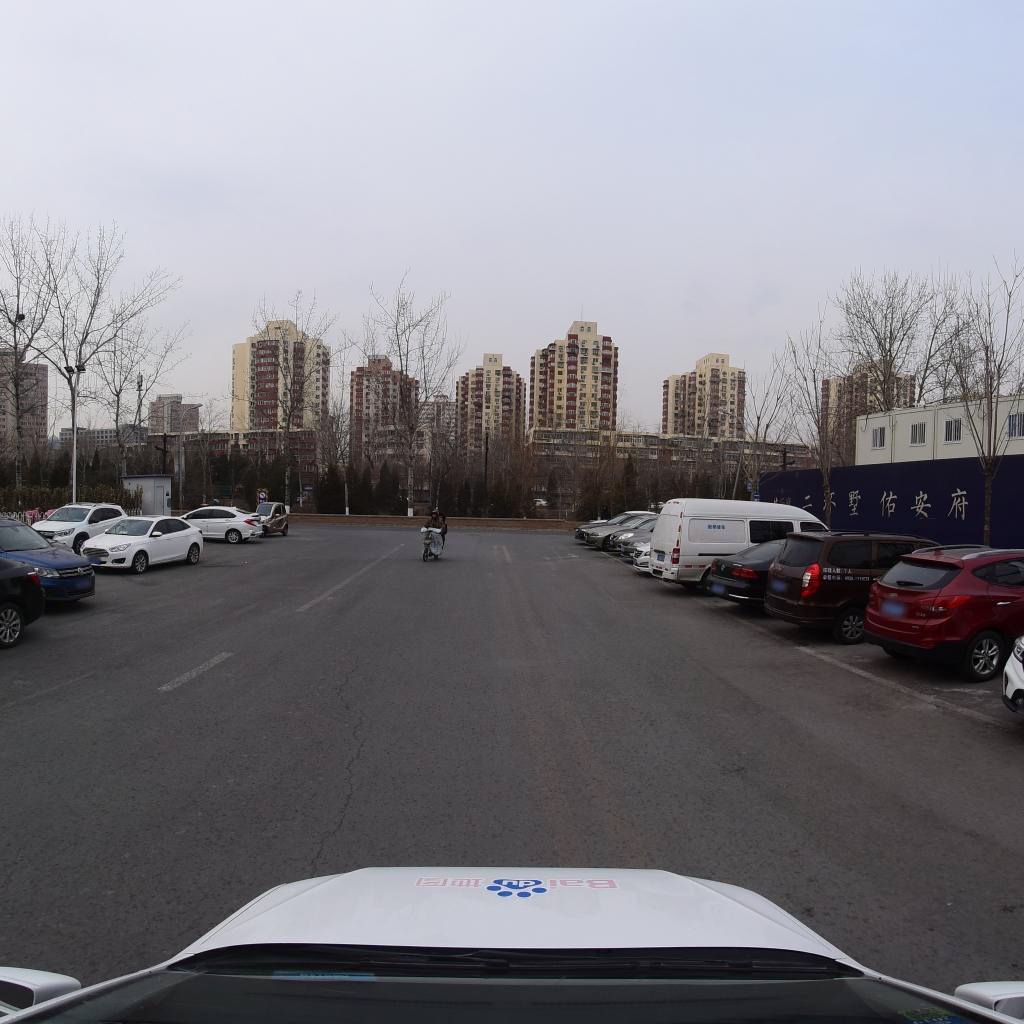
Region: Fengtai
Road damage annotations: longitudinal crack